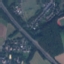
Label: Highway